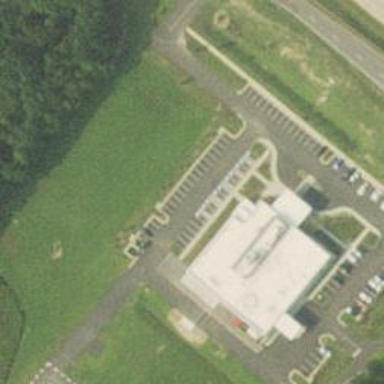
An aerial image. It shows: Hospital providing healthcare services.